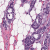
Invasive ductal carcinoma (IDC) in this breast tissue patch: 1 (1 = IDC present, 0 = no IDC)